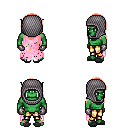
a pixel art fantasy rpg character, male body template, orc, green skin, pink tattered cape, gold greaves, red long hairstyle, chain hood, metal gloves, gray slippers, four views (front, back, left, right), 2x2 character sprite sheet, small pixel art, hard edges, no anti-aliasing